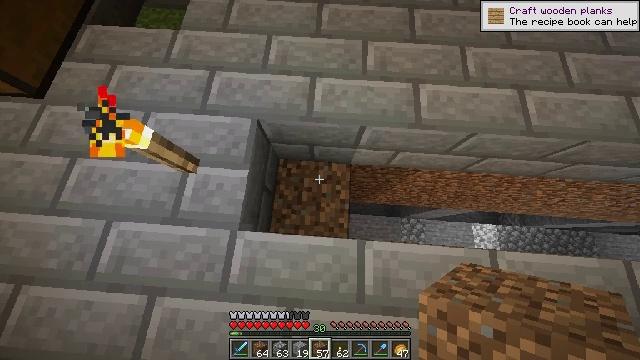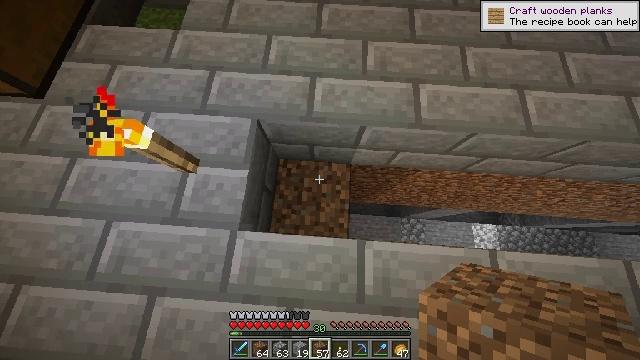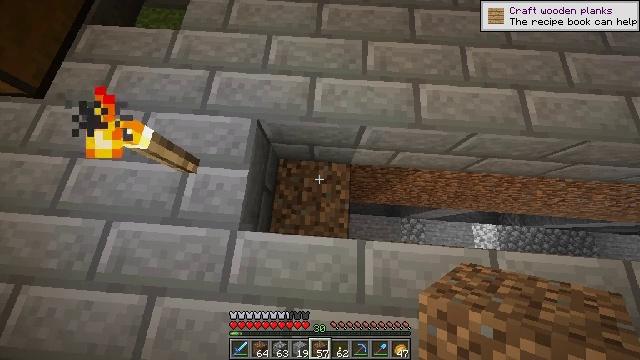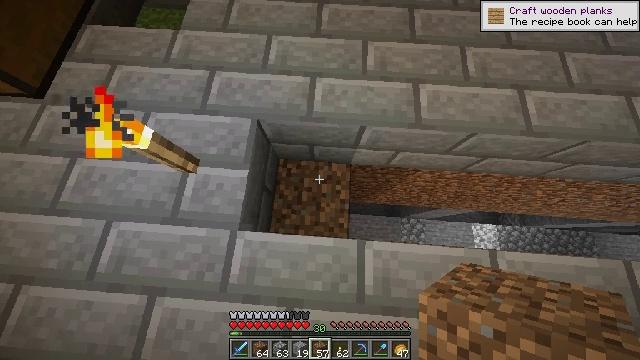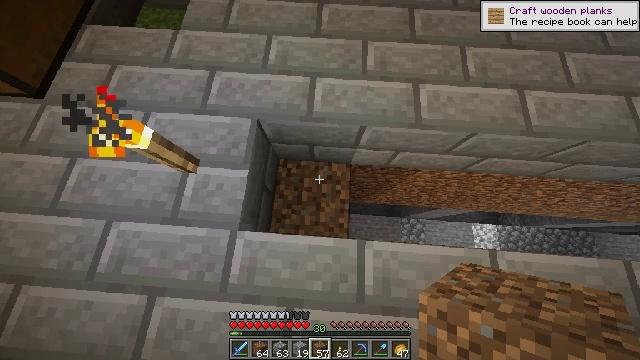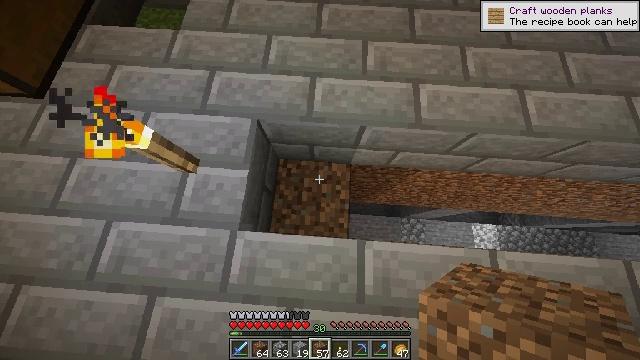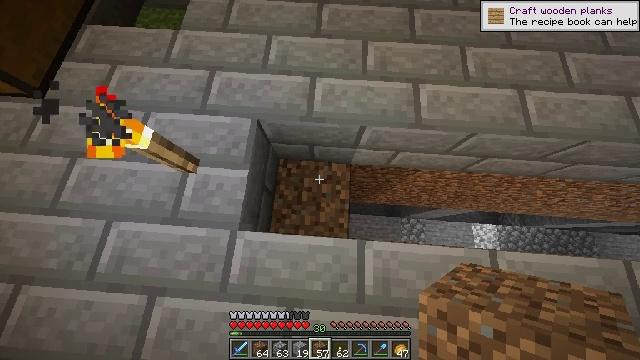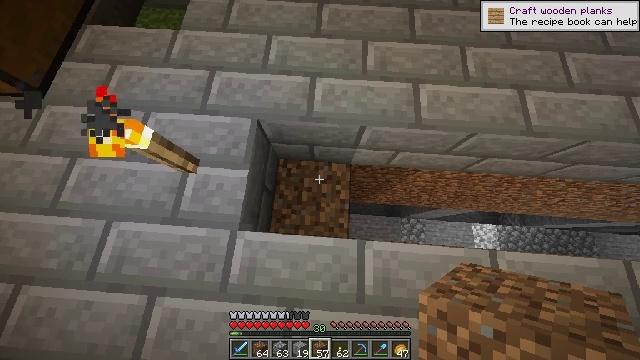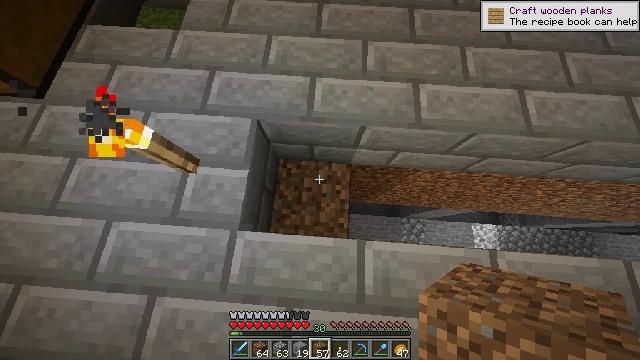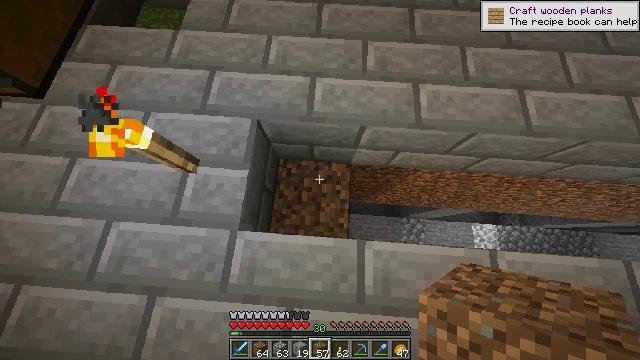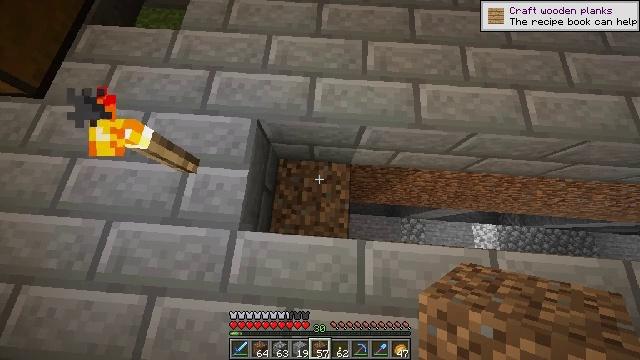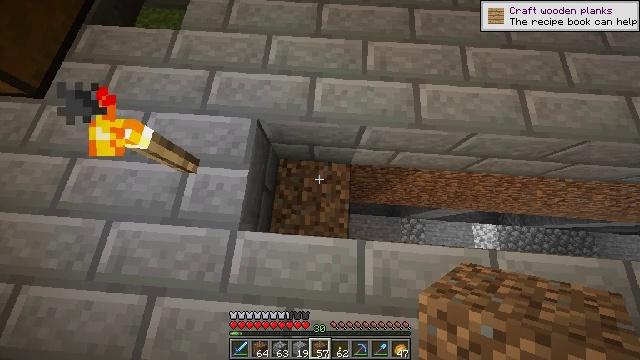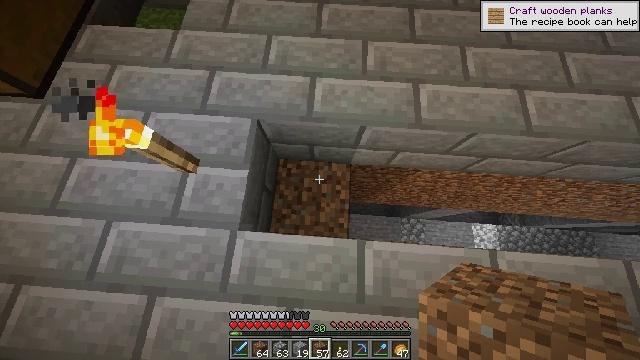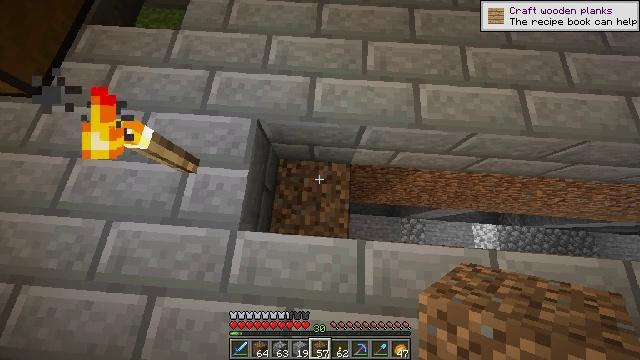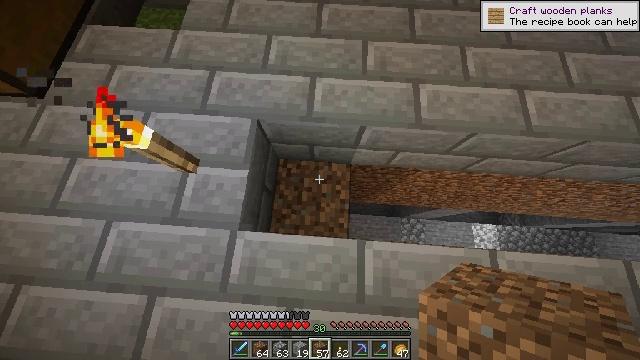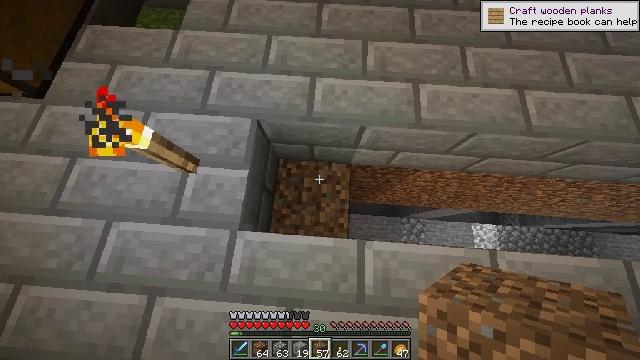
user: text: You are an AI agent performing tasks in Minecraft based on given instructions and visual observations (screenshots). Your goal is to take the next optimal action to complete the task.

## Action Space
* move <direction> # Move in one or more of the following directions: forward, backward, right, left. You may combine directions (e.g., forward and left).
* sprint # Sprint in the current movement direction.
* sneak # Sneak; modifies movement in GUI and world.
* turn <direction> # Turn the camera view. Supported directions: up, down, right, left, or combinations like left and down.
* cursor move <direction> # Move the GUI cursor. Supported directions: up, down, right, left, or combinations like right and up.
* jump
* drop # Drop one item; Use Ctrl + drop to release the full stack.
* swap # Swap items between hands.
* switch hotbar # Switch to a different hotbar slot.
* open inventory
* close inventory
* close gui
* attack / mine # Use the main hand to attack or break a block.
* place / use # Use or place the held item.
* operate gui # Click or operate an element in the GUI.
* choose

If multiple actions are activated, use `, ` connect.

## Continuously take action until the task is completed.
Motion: motion action
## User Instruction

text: Mine stone bricks from a structure.
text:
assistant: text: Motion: no_op
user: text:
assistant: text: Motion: no_op
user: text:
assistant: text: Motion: no_op
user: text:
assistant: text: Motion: no_op
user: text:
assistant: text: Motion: no_op
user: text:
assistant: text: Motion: no_op
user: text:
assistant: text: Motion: no_op
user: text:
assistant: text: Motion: no_op
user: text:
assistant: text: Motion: no_op
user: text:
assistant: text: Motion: no_op
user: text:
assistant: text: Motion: no_op
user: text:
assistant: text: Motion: no_op
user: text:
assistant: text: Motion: no_op
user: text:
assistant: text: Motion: no_op
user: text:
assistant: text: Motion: no_op
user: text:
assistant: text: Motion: no_op
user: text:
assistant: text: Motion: no_op
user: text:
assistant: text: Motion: no_op
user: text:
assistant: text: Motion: no_op
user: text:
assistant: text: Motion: no_op
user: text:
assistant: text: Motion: no_op
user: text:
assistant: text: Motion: no_op
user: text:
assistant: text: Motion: no_op
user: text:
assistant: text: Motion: no_op
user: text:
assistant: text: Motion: no_op
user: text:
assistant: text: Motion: no_op
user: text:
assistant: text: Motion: no_op
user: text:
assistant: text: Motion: no_op
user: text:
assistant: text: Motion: no_op
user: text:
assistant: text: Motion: no_op